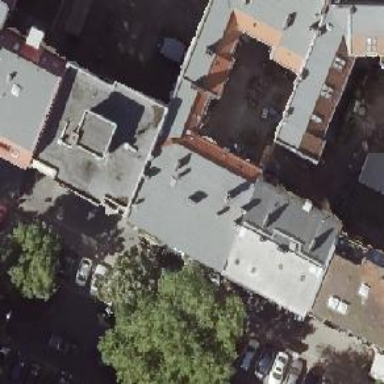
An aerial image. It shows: Café.